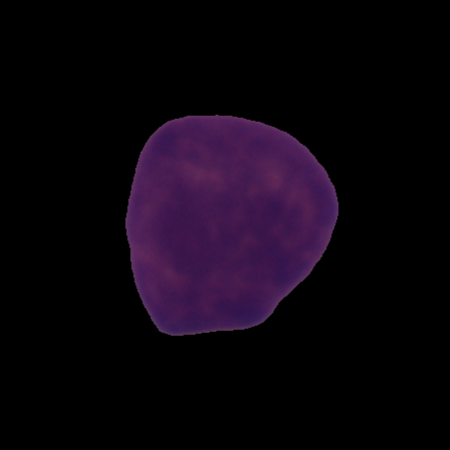
Label: cancer